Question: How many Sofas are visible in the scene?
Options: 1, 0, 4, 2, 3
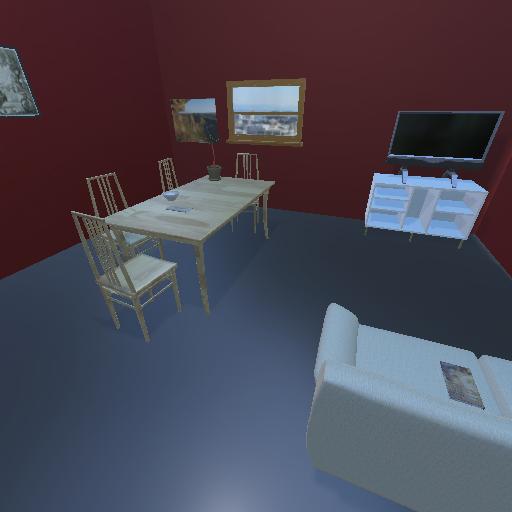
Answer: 1